Question: I've recently updated to Android Studio 0.5.3 and then to 0.5.4. From version 0.5.3 it cannot resolve Android classes. Compile is OK but IDE autocomplete is broken and big part of sources is now marked as error. Looks like this:

Root 'build.gradle':
'''
buildscript {
repositories {
mavenCentral()
}
dependencies {
classpath 'com.android.tools.build:gradle:0.9.+'
}
}
allprojects {
repositories {
mavenCentral()
}
}
'''
Project's 'build.gradle':
'''
buildscript {
repositories {
mavenCentral()
maven { url 'http://download.crashlytics.com/maven' }
}
dependencies {
classpath 'com.crashlytics.tools.gradle:crashlytics-gradle:1.+'
}
}
apply plugin: 'android'
apply plugin: 'crashlytics'
repositories {
maven { url 'http://download.crashlytics.com/maven' }
}
android {
compileSdkVersion 14
buildToolsVersion '19.0.3'
defaultConfig {
minSdkVersion 14
targetSdkVersion 14
versionCode 1
versionName "1.0"
}
buildTypes {
release {
runProguard false
proguardFiles getDefaultProguardFile('proguard-android.txt'), 'proguard-rules.txt'
}
}
}
dependencies {
compile 'com.squareup.okhttp:okhttp:1.3.0'
compile 'com.google.code.gson:gson:2.2.+'
compile 'com.android.support:appcompat-v7:+'
compile 'com.squareup.picasso:picasso:2.2.0'
compile 'com.google.android.gms:play-services:4.0.30'
compile 'com.crashlytics.android:crashlytics:1.+'
}
'''
I don't think it is a gradle issue, as build completes successfully. What can be incorrect? Or how can I fix this?
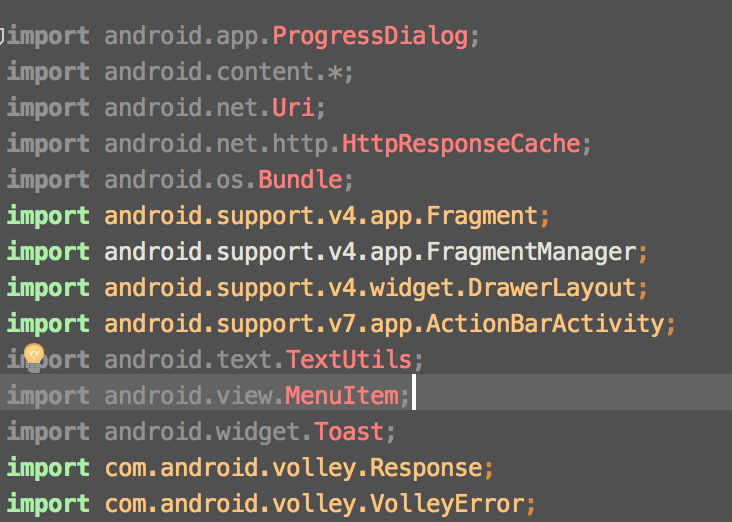
Answer: Fixed the issue by specifying following line in project's iml:
'''
<orderEntry type="jdk" jdkName="Android API 14 Platform" jdkType="Android SDK" />
'''
instead of:
'''
<orderEntry type="jdk" jdkName="Maven Android 4.0 Platform" jdkType="Android SDK" />
'''
Sometimes it reverts back. It's a bit annoying but better than having red sources and no code assist.